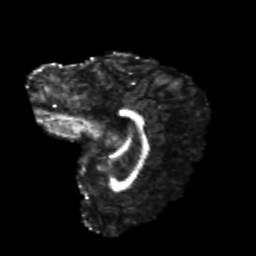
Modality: FA
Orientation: sagittal
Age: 23
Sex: female
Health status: healthy
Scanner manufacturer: philips
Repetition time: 7.388 s
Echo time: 0.08599 s